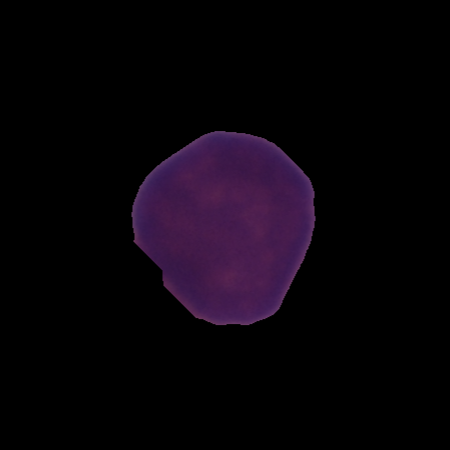
Label: healthy